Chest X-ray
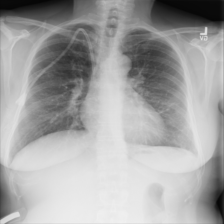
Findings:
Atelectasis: negative
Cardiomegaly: negative
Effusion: negative
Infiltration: negative
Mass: negative
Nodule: negative
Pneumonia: negative
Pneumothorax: negative
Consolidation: negative
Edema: negative
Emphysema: negative
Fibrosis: negative
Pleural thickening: negative
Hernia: negative